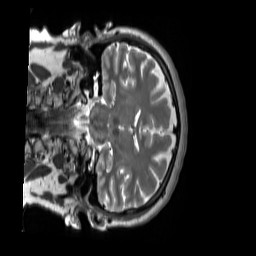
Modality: T2w
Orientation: coronal
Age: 45
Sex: female
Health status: ill
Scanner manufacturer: siemens
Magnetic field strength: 3 T
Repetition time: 2.8 s
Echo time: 0.326 s